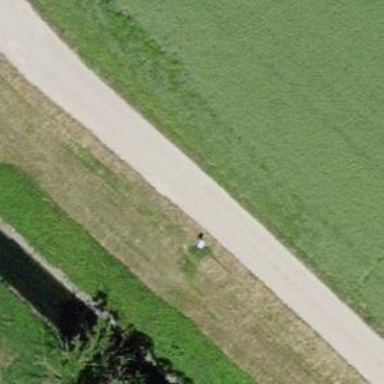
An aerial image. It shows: Aerial marker.